九年级 · 画法几何学
如图, $\odot O$ 的内接正方形 $A B C D$ 的边长为 4 , 则 $\odot O$ 的半径为 ( )

  (第 5 题)

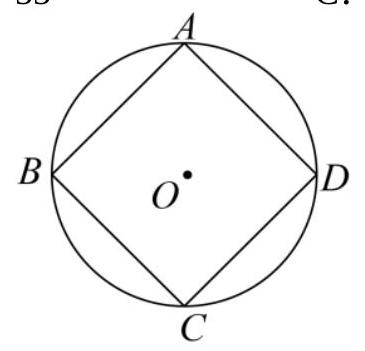
A. $\sqrt{2}$
  B. $2 \sqrt{2}$
  C. $4 \sqrt{2}$
  D. 2

答案: A
解析: 根据圆内接正方形的性质：圆的半径等于正方形对角线的一半求解即可.

【详解】解: $\because$ 四边形 $A B C D$ 是 $\odot O$ 的内接正方形, 且边长为 4 ,

$\therefore$ 正方形 $A B C D$ 对角线长为 $\sqrt{4^{2}+4^{2}}=4 \sqrt{2}$,

$\therefore \odot O$ 的半径为 $\frac{1}{2} \times 4 \sqrt{2}=2 \sqrt{2}$,

故选: A.

【点睛】本题考查了圆的内接正方形, 熟记圆内接正方形的性质是解题的关键.